Field crop: maize
Growth stage: 2
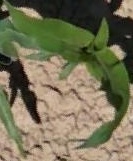
Species: maize